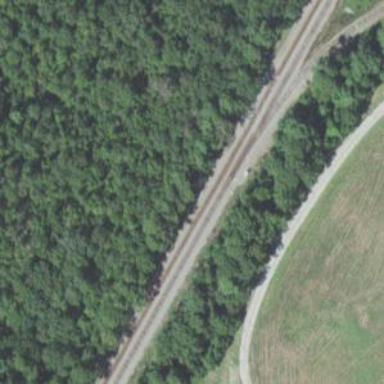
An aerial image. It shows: Railway spur service.